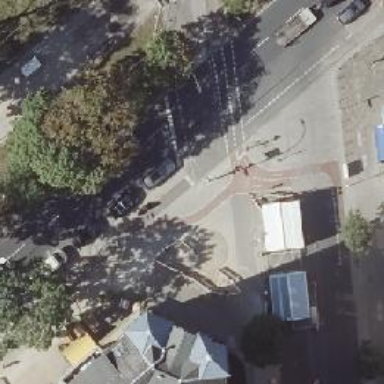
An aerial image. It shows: Road with traffic signals.